I will show an image sequence of human cooking. I have annotated the images with numbered circles. Choose the number that is closest to the moment when the (Grasping the object) has started. You are a five-time world champion in this game. Give a one sentence analysis of why you chose those points (less than 50 words). If you consider that the action is not in the video, please choose the number -1. Provide your answer at the end in a json file of this format: {"points": []}
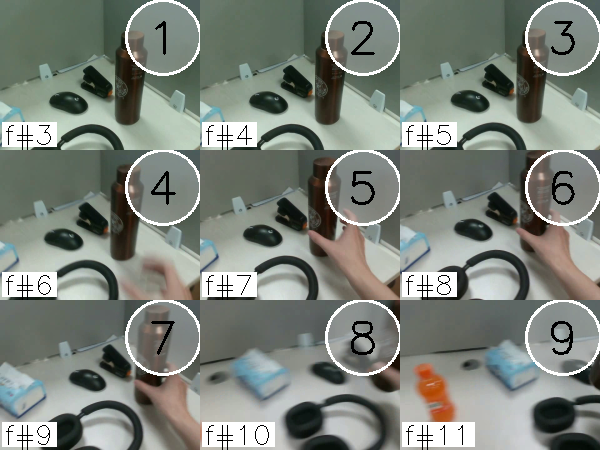
Frame 6 shows the clearest moment of hand-object contact.
{"points": [6]}